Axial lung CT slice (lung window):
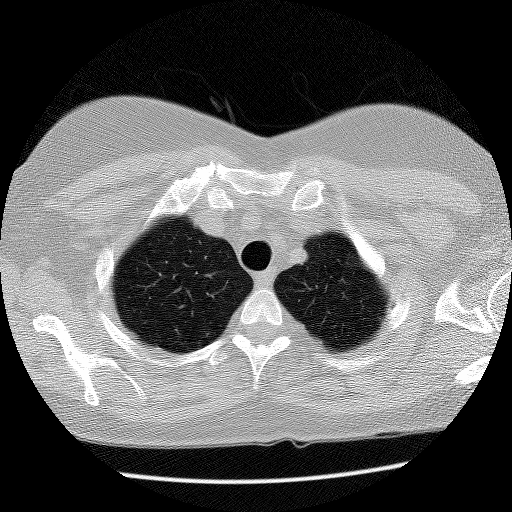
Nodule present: no